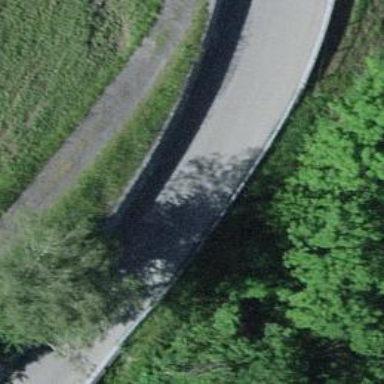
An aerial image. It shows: Unclassified road with asphalt surface.